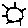
Label: sun